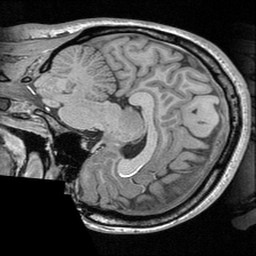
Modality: T1w
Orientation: sagittal